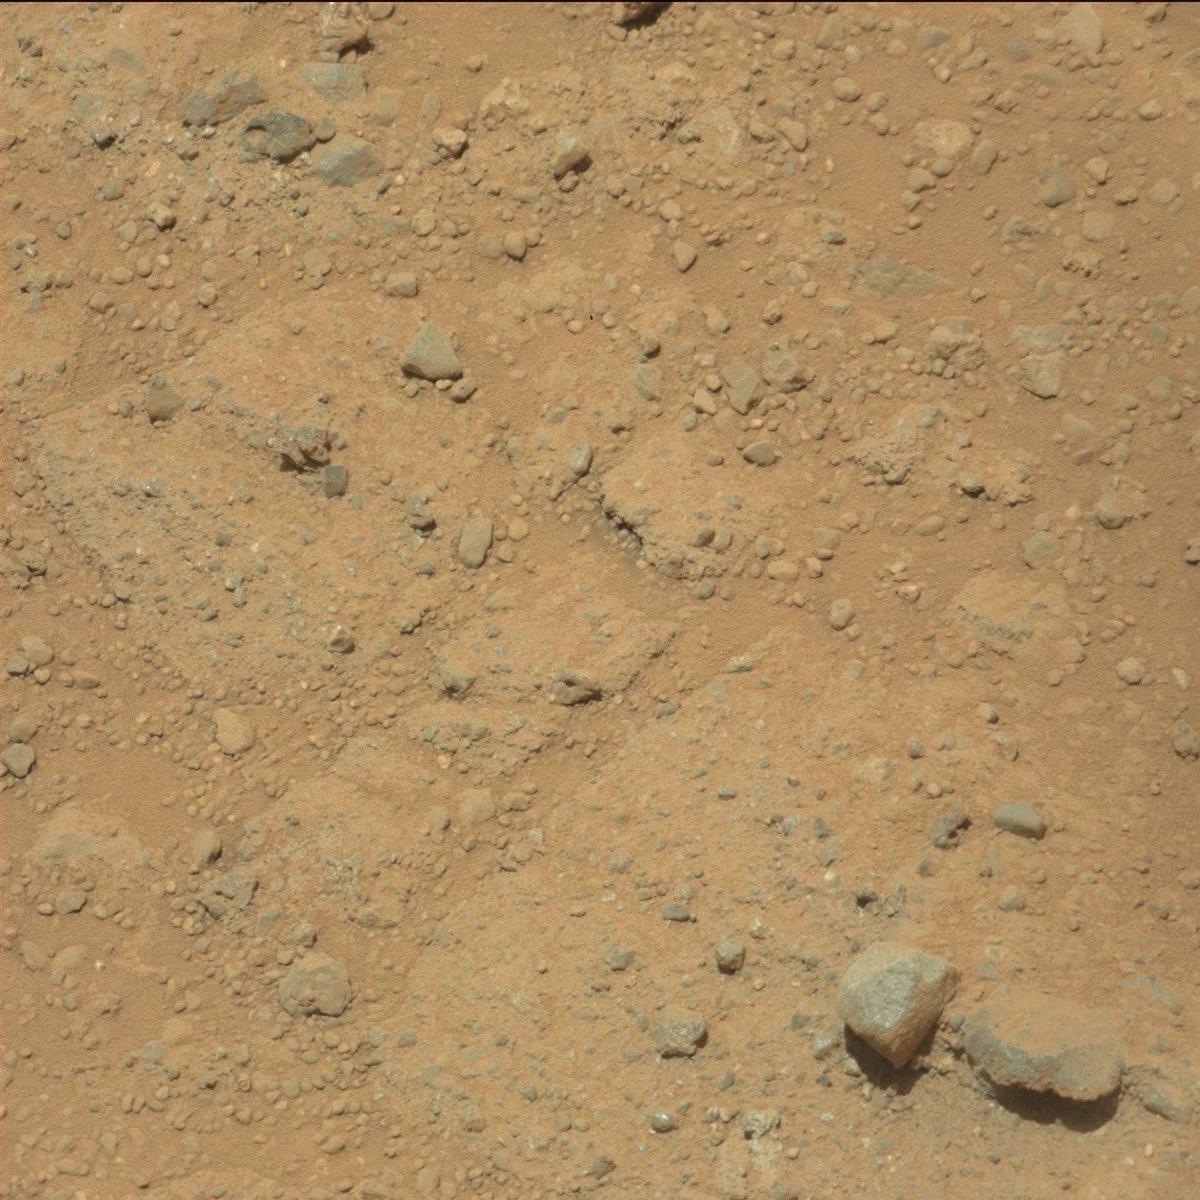
Terrain classes present: Bedrock, Rock, Sand / Soil